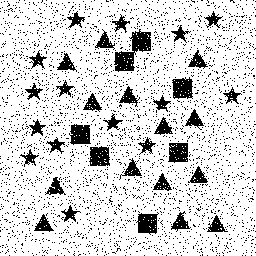
Squares: 7
Triangles: 14
Stars: 15
Total shapes: 36